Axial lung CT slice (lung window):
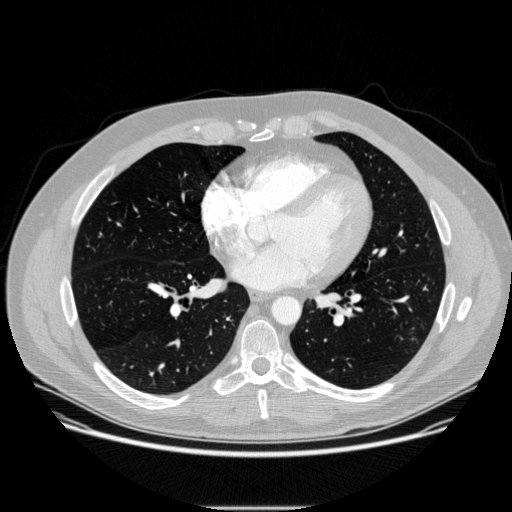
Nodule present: no